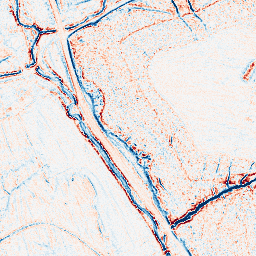
Category: edge_preserving
Decomposition family: anisotropic_diffusion
Decomposition parameters: iterations: 5
kappa: 100
gamma: 0.2
Upsampling method: quartic
Upsampling parameters: scale: 4
Upsampling scale: 4